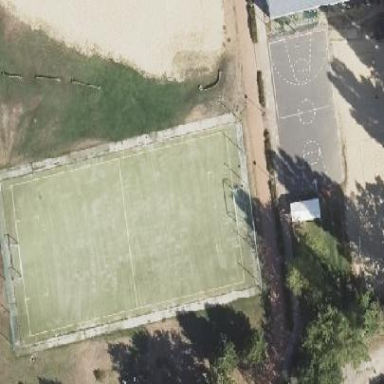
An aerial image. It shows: Soccer pitch with tartan surface for leisure sports activities.